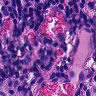
Metastatic tissue present: no